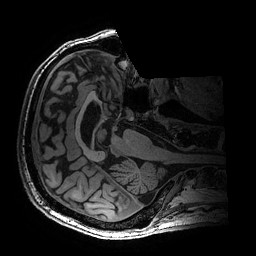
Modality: T1w
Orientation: axial
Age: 69
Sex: male
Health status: healthy
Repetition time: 2.53 s
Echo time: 0.0034 s